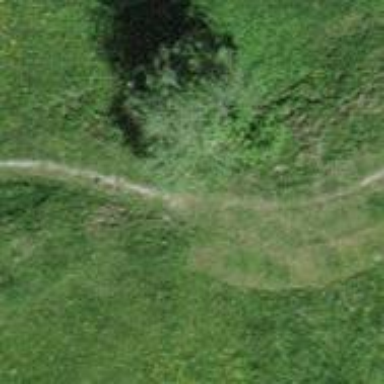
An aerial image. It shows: Grass path.